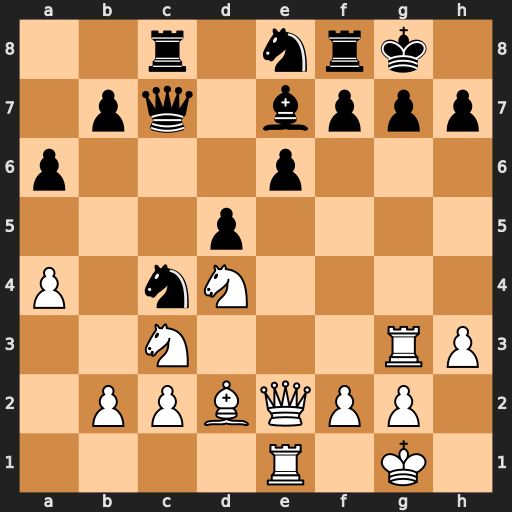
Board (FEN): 2r1nrk1/1pq1bppp/p3p3/3p4/P1nN4/2N3RP/1PPBQPP1/4R1K1
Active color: w
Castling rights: -
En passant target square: -
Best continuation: Nxe6 fxe6 Qxe6+ Kh8 Nxd5